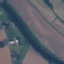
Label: River